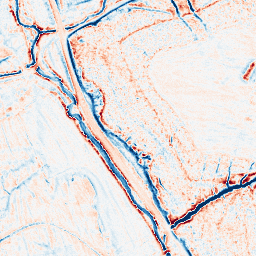
Category: edge_preserving
Decomposition family: anisotropic_diffusion
Decomposition parameters: iterations: 50
kappa: 10
gamma: 0.05
Upsampling method: bicubic
Upsampling parameters: scale: 8
Upsampling scale: 8